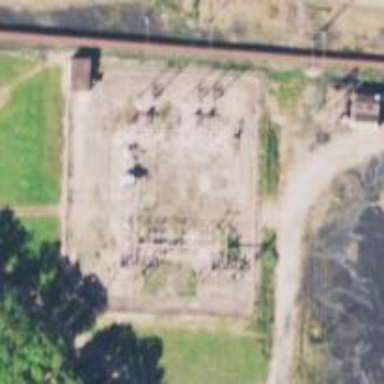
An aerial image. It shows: Power substation.